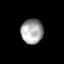
Tissue: lung
Cell type: Others
Senescence score: 0.2311
Nuclear area (px): 535
Mean DAPI intensity: 165.095